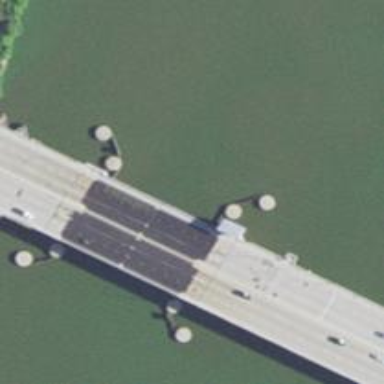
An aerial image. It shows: Movable footway bridge.